Question: I'm building my first actually decent website basically and I'm creating a background atm with some css and an image and I want to do it just as it is in the picture
.
(accomplished already) but it's not responsive probably because of position: absolute property and I want to make it properly responsive.
Here is the HTML code I am using for the background
'''
.bg {
background: #9359C7;
color: white;
display: grid;
text-align: center;
height: 764px;
width: 1280px;
}
.content {
position: relative;
}
.content img {
width: auto;
height: auto;
position: absolute;
right: -178px;
bottom: 0;
}
'''
'''
<div class="bg">
<div class="content">
<h1>Lol</h1>
<img src="https://www.pikpng.com/pngl/m/69-698658_yami-ygi-y-gi-yu-gi-oh.png" alt="Yugi">
</div>
</div>
'''
- <URL>
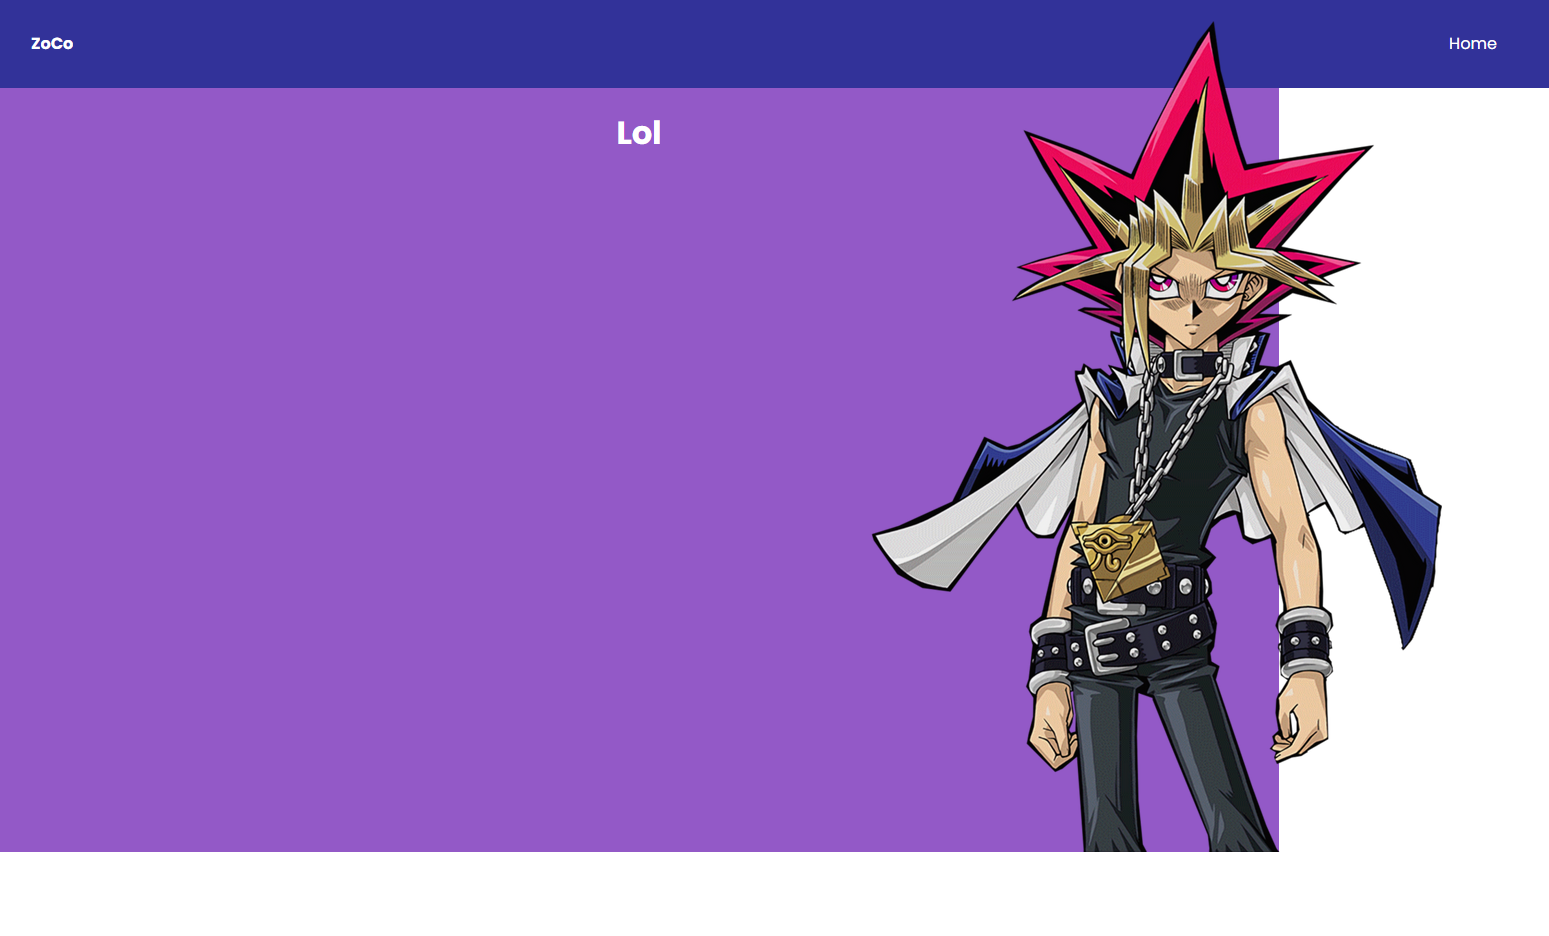
Answer: This should do the trick:
'''
body {
font-family: sans-serif;
margin: 0;
padding: 0;
}
.hero {
position: relative;
overflow-x: hidden;
}
header {
position: relative;
background: black;
padding: 40px 0;
z-index: 5;
}
.content {
position: relative;
z-index: 5;
color: white;
text-align: center;
width: 70%;
height: 100vh;
max-height: 768px;
background: #9359C7;
padding: 20px;
}
img {
width: auto;
height: 98%;
position: absolute;
right: 30%;
bottom: 0;
transform: translateX(50%);
padding-top: 80px;
z-index: 10;
}
h1 {
margin: 0;
}
'''
'''
<div class="hero">
<header></header>
<div class="content">
<h1>Lol</h1>
</div>
<img src="https://ms.yugipedia.com//c/c4/YamiYugi-DULI.png" alt="Yugi">
</div>
'''